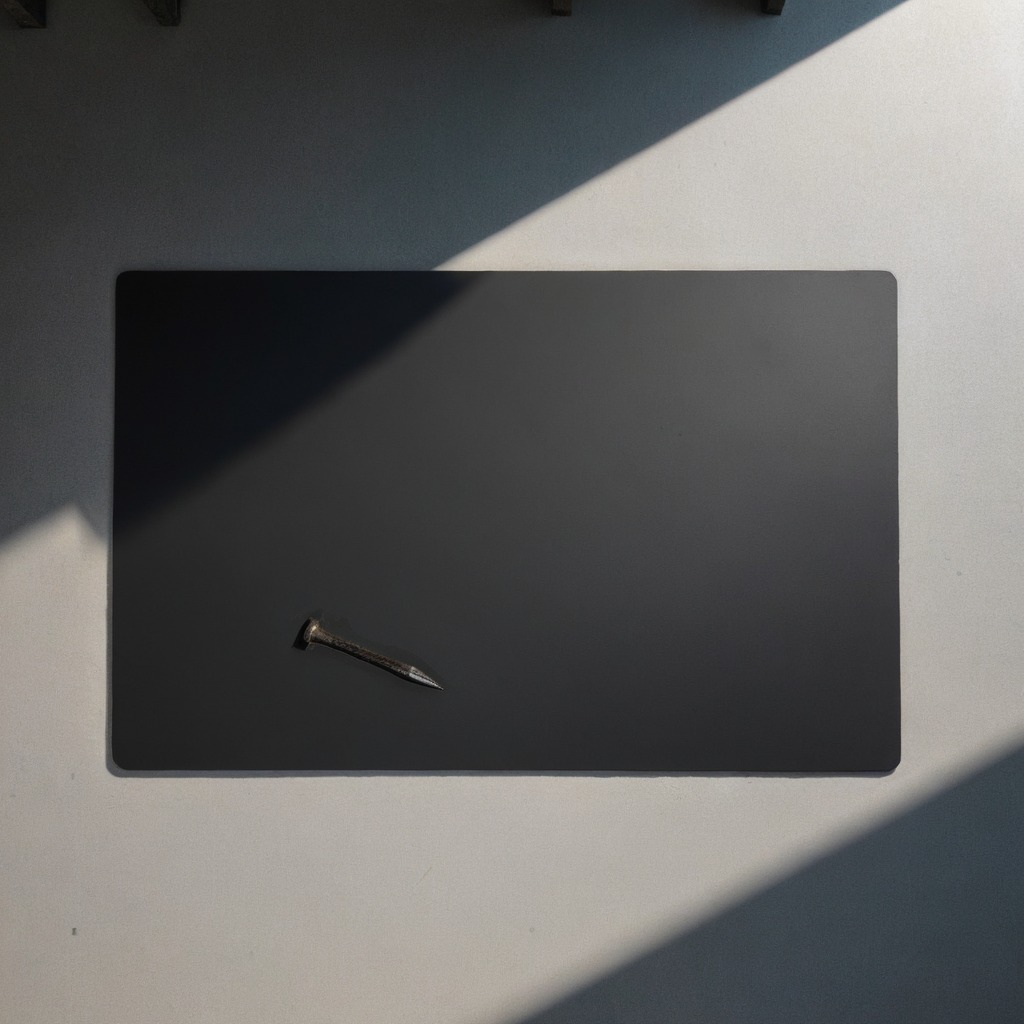
A black iron nail is lying on the clean granite tabletop.